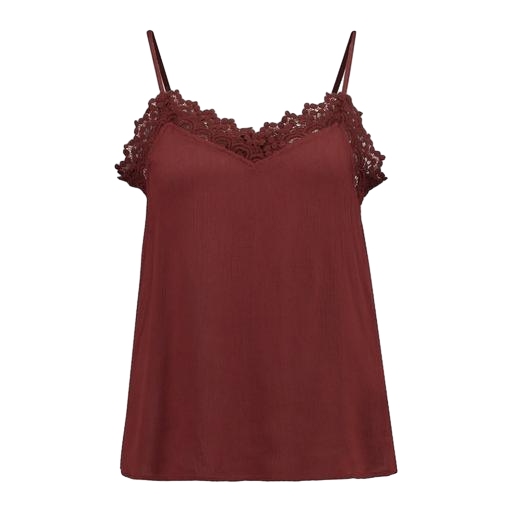
multicolor vila brown lace detail cami, camisole top, line cami, white background